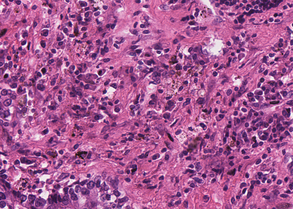
Tumor epithelial tissue: yes
Tumor-associated stroma tissue: yes
Normal tissue: no